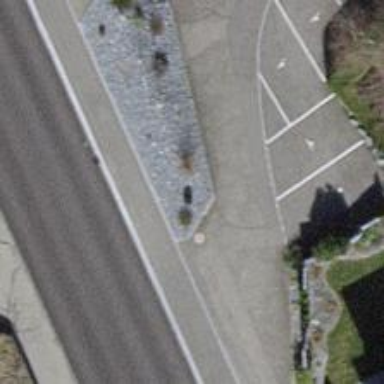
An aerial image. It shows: Asphalt road in residential area.